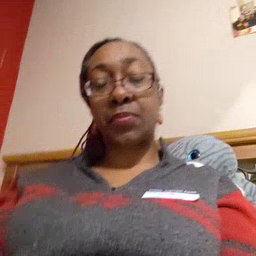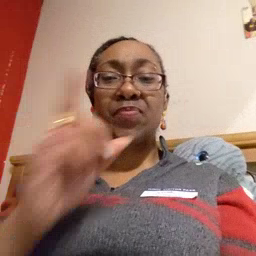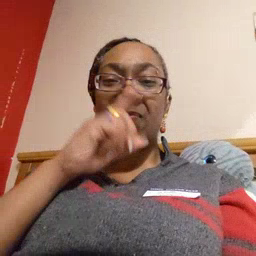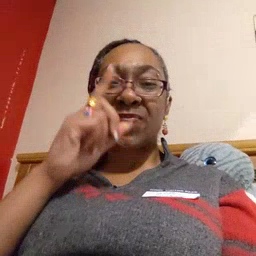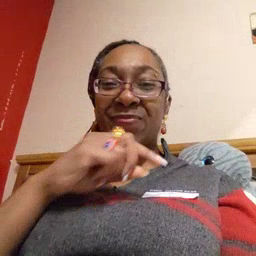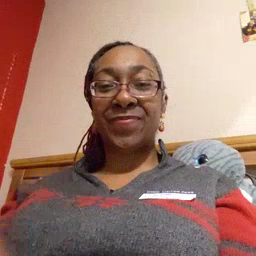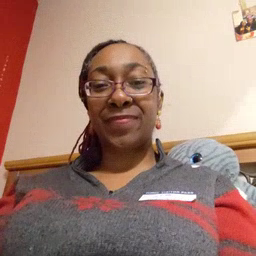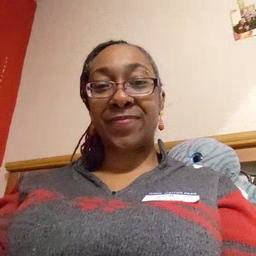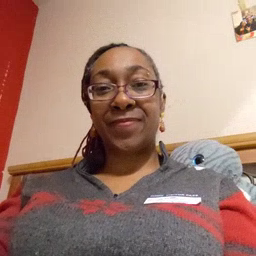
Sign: pretend